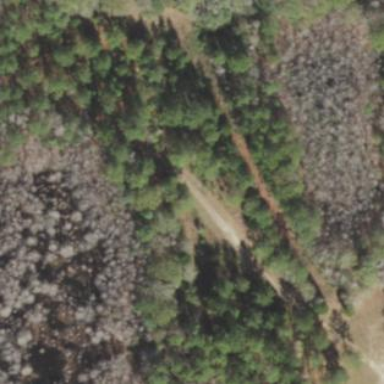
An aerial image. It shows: Woodland with needle-leaved trees.